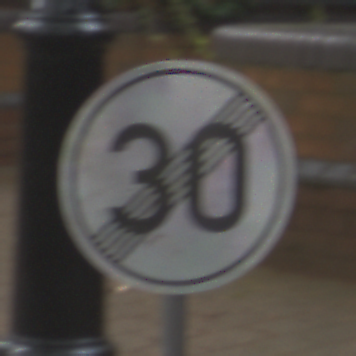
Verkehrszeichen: EndeGeschwindigkeit30
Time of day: MorningAfternoon
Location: Outdoor (Urban)
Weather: Overcast
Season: NotSpecified
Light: Natural